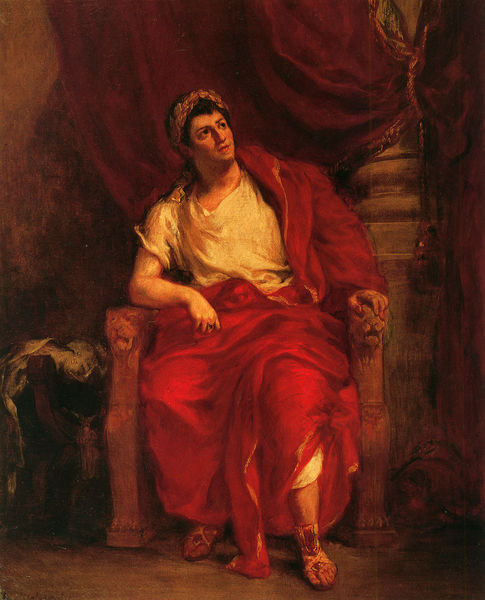
Titel: Talma als Nero in „Britannicus“
Künstler: Eugène Delacroix
Institution: Paris, Comedie Francaise
Schlagwörter: mann, weiß, sitzen, holz, stuhl, säule, rot, malerei, arm, arme, gesicht, herr, portrait, porträt, vorhang, gewand, gold, sessel, sitzend, potrait, kaiser, thron, sandalen, ring, denken, napoleon, herrscher, kranz, lorbeer, lorbeerkranz, tizian, löwenkopf, römer, sandale, toga, löwe, cäsar, löwenköpfe, loorbeerkranz, 1530, tunkia